Question: To plot a heatmap of the following input file the code below works fine and generates the image below
'''
"people","1","2","3","4","5","6","7","8","9"
"Ej1",0,0,0,1,0,1,1,NA,0
"Ej2",0,1,1,0,0,0,1,NA,0
"Ej3",0,1,1,1,0,0,0,NA,1
"Ej4",0,NA,0,0,NA,1,0,NA,1
"Ej5",1,0,1,1,0,1,1,NA,1
"Ej6",1,1,0,1,1,1,0,NA,0
"Ej7",0,1,1,0,0,0,0,NA,1
"Ej8",0,0,1,1,1,1,1,NA,0
"Ej9",1,1,0,0,1,0,0,NA,NA
library(reshape2)
library(ggplot2)
library(scales)
library(plyr)
data <- read.csv("fruits2.txt", head=TRUE, sep=",")
data$people <- factor(data$people,levels=rev(data$people))
data.m = melt(data,id='people')
data.m[,"rescale"]<-rescale(data.m[,"value"],to=c(0,1))
fewer.labels <- c("Ej9","Ej8","Ej7","Ej6","Ej5","Ej4","Ej3","Ej2","Ej1")
p <- ggplot(data.m, aes(variable, people)) +
geom_tile(aes(fill = rescale), colour = "white") +
scale_y_discrete(labels=fewer.labels) +
scale_fill_gradient(low = "red", high = "green") +
theme(axis.text=element_text(size=8))
'''
Now I'm trying to change the grey color of the NA values by another color, for example yellow, can't find where to set it.
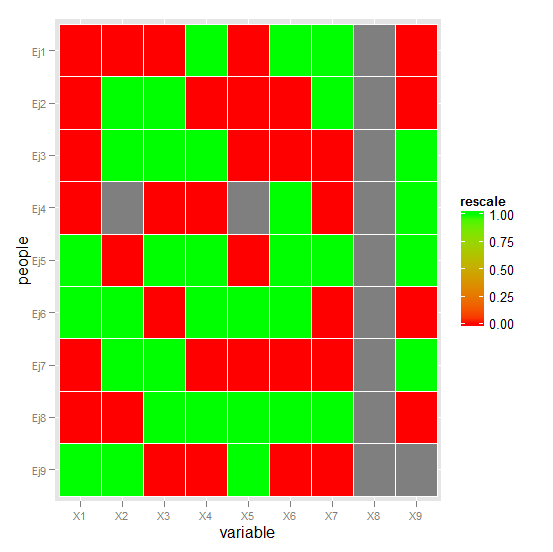
Answer: 'scale_fill_gradient' supports the 'na.value' parameter, which specifies the color to use for NA values (exactly what you want). So just change that line to:
'''
scale_fill_gradient(low = "red", high = "green", na.value="yellow")
'''